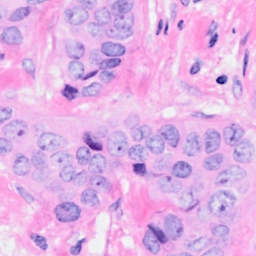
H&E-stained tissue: Breast